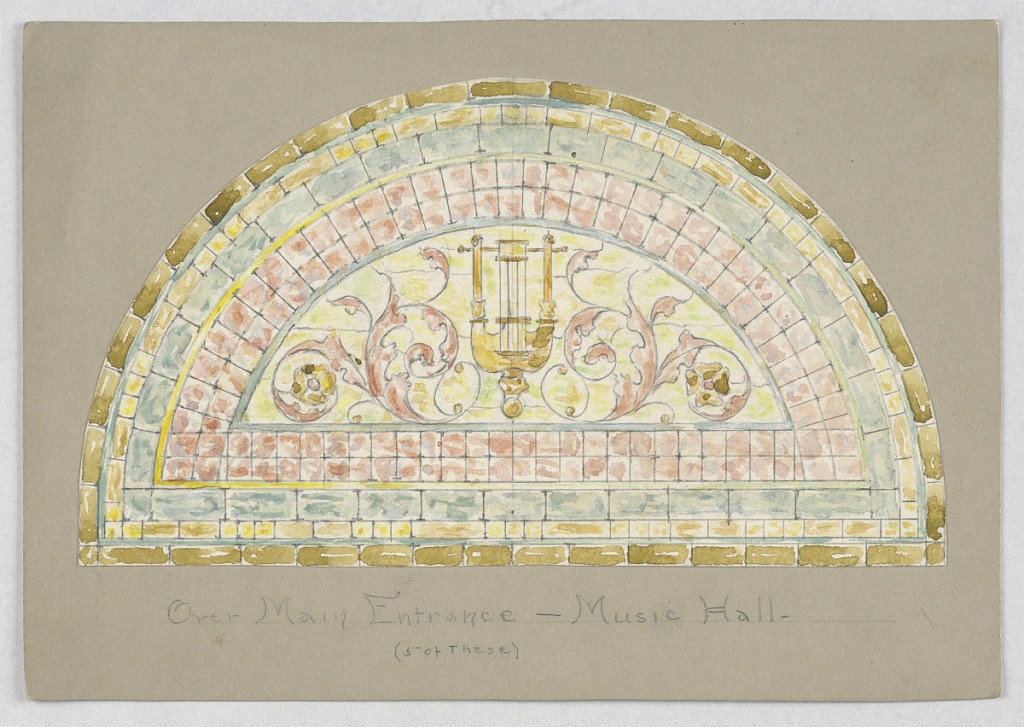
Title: Design for Stained Glass Window: Over Main Entrance - Music Hall, Carnegie Hall, New York, NY
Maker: Alice Cordelia Morse, American, 1863–1961
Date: late 19th century
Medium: Brush and wash, gouache, graphite on paper mounted on tan illustration board
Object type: Drawing
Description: Lunette filled with multicolored glass; interior a lute flanked by pink C-curves.